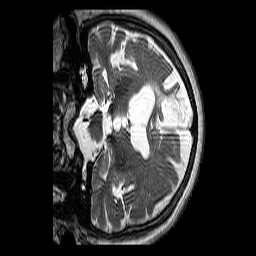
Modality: T2w
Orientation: coronal
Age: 70
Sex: female
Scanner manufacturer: siemens
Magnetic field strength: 3 T
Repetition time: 3.2 s
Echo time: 0.213 s